Field crop: maize
Growth stage: 2
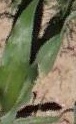
Species: maize